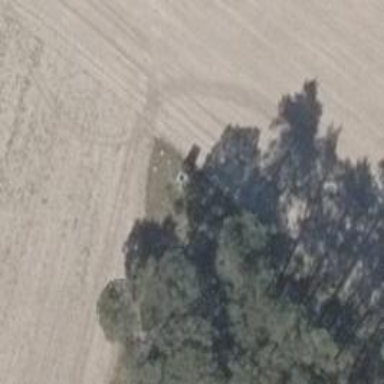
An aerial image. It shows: Hunting stand.